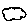
Label: cloud